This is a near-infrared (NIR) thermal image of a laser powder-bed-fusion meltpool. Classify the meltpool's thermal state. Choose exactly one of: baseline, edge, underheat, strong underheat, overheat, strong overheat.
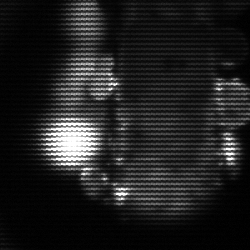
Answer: strong underheat